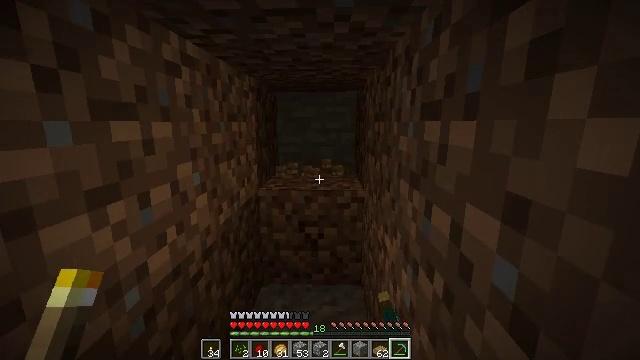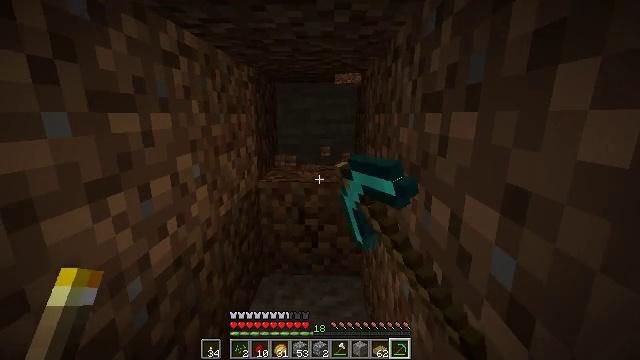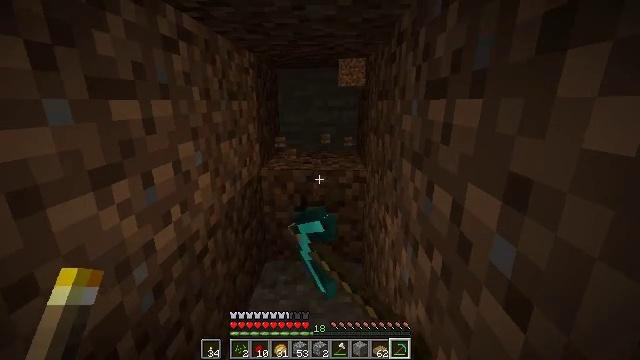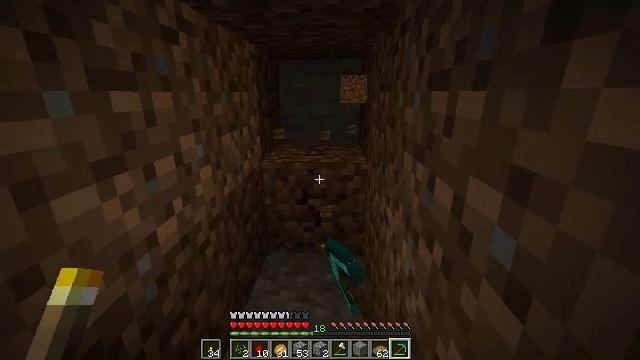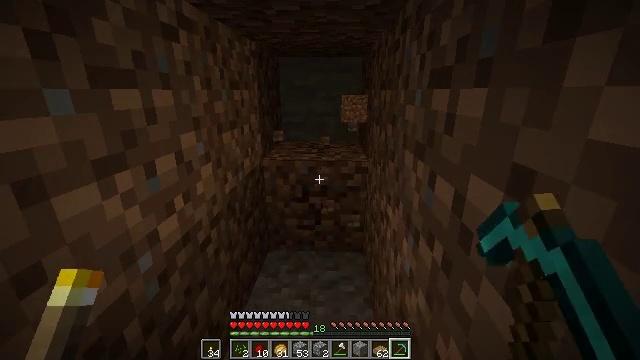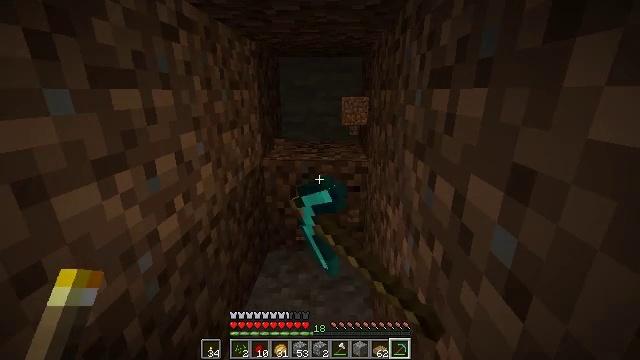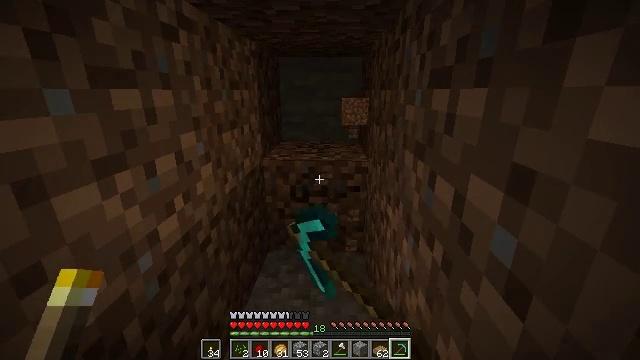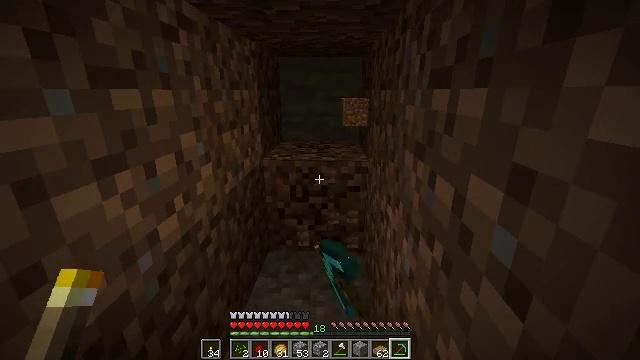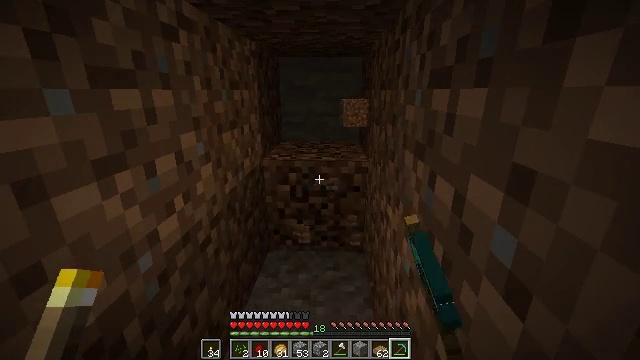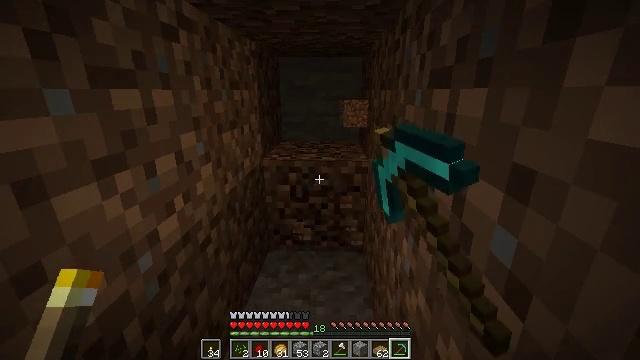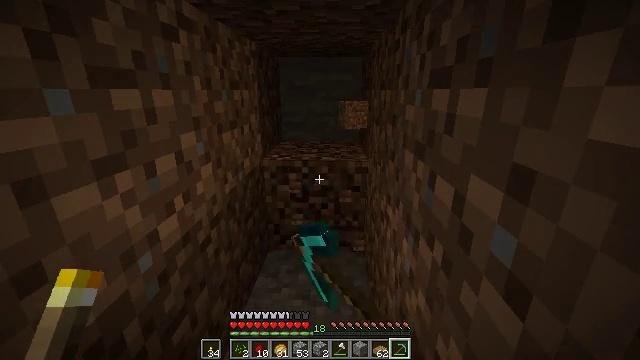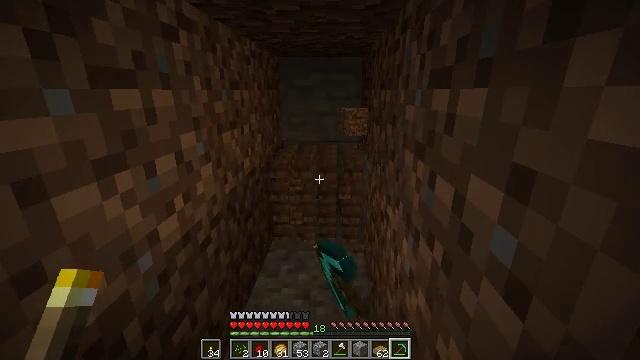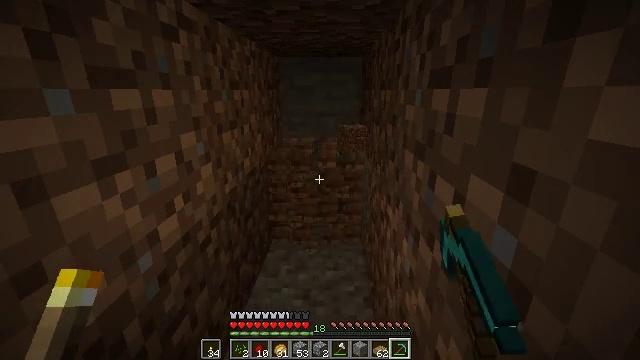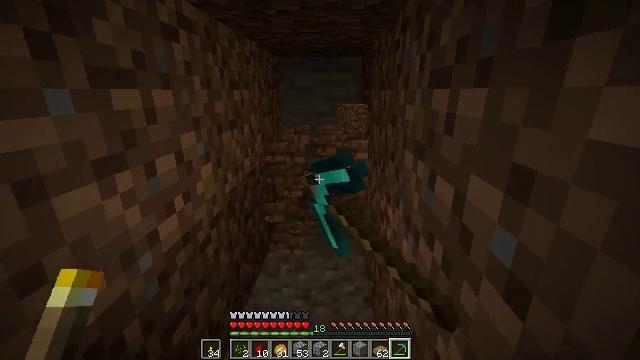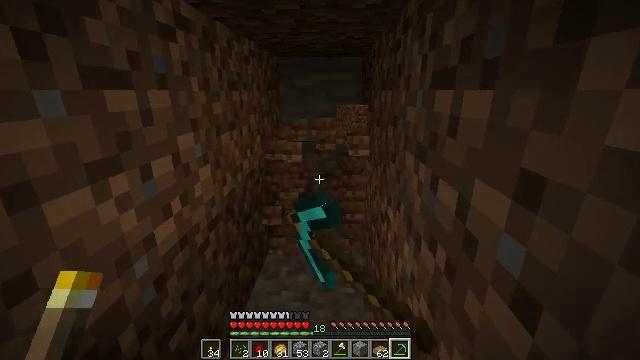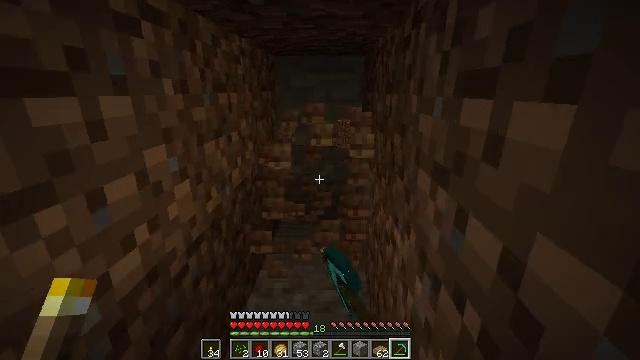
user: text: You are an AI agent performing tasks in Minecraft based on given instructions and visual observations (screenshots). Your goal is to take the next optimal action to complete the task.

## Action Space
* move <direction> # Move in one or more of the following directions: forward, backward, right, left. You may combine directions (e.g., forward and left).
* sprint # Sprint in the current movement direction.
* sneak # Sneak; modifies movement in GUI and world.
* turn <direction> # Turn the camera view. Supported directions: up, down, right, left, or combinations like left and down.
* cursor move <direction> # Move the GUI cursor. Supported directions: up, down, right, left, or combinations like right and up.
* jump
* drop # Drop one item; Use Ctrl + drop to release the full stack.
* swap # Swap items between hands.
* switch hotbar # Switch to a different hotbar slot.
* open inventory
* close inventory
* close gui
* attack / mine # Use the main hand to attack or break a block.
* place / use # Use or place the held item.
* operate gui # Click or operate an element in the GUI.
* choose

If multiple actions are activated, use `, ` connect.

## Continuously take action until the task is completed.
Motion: motion action
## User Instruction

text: Gather dirt.
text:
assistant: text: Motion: turn down, attack / mine
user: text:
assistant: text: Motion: turn down, attack / mine
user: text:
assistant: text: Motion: turn down, attack / mine
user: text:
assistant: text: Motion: attack / mine
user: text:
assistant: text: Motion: attack / mine
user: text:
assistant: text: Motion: attack / mine
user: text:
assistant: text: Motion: attack / mine
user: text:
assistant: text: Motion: attack / mine
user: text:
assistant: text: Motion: attack / mine
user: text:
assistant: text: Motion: attack / mine
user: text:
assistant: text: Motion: attack / mine
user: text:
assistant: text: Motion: attack / mine
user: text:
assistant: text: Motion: attack / mine
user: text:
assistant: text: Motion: move forward, attack / mine
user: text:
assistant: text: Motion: move forward, attack / mine
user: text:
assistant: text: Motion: attack / mine